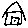
Label: house